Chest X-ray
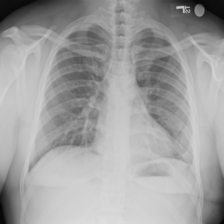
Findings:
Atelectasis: negative
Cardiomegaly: negative
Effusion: negative
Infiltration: negative
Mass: negative
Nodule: negative
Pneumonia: negative
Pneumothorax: negative
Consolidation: negative
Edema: negative
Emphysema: negative
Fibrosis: negative
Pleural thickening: negative
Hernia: negative